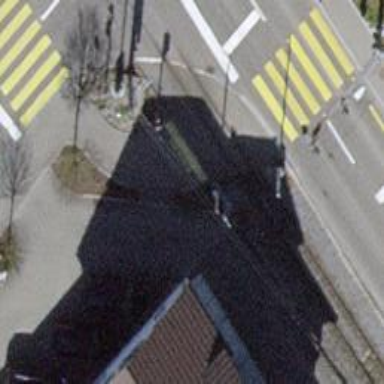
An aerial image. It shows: Crossing for the railway.